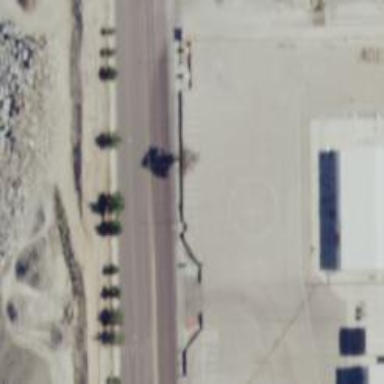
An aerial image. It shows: Image showing helipad at airport.